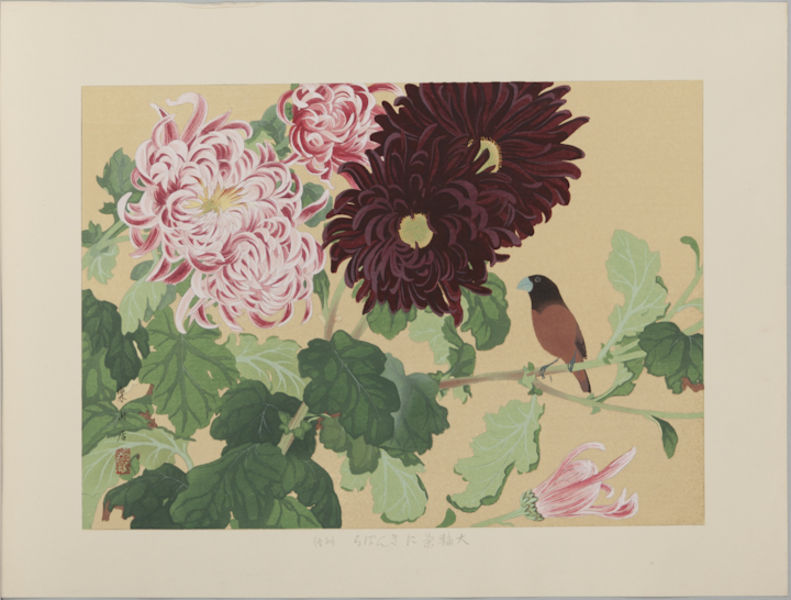
Titel: Rose-breasted Grosbeak among Crysanthemums
Standort: Amherst (Massachusetts, USA)
Institution: Mead Art Museum, Amherst College
Schlagwörter: beige, blau, grün, blue, feathers, red, white, black, green, painting, sit, yellow, flowers, japanese, pink, print, brown, plant, feather, flower, life, tree, nature, orange, grass, light, garden, plants, drawing, paper, color, purple, bird, tail, wings, bright, grape, still life, outside, day, rot, spring, leaves, watercolor, colors, animal, eye, floral, rose, branches, beautiful, leaf, outdoors, asian, colour, flow, paint, blumen, leave, vogel, beak, bronze, tan, branch, oriental, stem, magnolia, braun, kind, parrot, foliage, natural, maroon, past, nice, blätter, perched, flora, chrysanthemum, finch, veins, blooms, bloom, twig, petal, petals, growth, bown, season, backyard, blüten, perch, sparrow, blossoms, schnabel, stengel, blattadern, chrysantemes, petalsa, growht, extintion, past time, mdkemdkemdmddmdkmekmmqlqmem, pinnk, burgund, blue beak, sem, beacon, artsandcrafts, japanism